Question: I am using Elastic Mapreduce infrastructure on Amazon AWS. A jowflow got terminated automatically. Last state change reason according Amazon Console is : "All slaves in the job flow were terminated".
Create jobflow command :
'''
elastic-mapreduce --create --name MyCluster --alive --instance-group master --instance-type m1.xlarge --instance-count 1 --bid-price 2.0 --instance-group core --instance-type m1.xlarge --instance-count 10 --bid-price 2.0 --hive-interactive --enable-debugging
'''
Details about jobflow :

'''
Total MapReduce jobs = 2
Launching Job 1 out of 2
Number of reduce tasks not specified. Estimated from input data size: 1
In order to change the average load for a reducer (in bytes):
set hive.exec.reducers.bytes.per.reducer=<number>
In order to limit the maximum number of reducers:
set hive.exec.reducers.max=<number>
In order to set a constant number of reducers:
set mapred.reduce.tasks=<number>
Starting Job = job_201310231204_0099, Tracking URL = http://ip-10-197-16-105.us-west-1.compute.internal:9100/jobdetails.jsp?jobid=job_201310231204_0099
Kill Command = /home/hadoop/bin/hadoop job -Dmapred.job.tracker=10.197.16.105:9001 -kill job_201310231204_0099
2013-10-23 14:11:38,618 Stage-1 map = 0%, reduce = 0%
2013-10-23 14:11:48,741 Stage-1 map = 100%, reduce = 0%
'''
As you can see above in logs, no error is thrown as such.
I think that this happened because of sudden increase in price od spot instances. More details in my answer below.
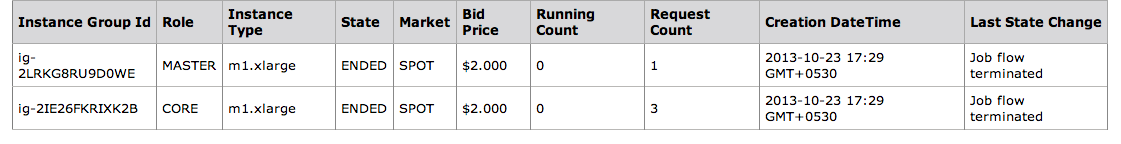
Answer: Here I am answering my own question.
I think that this happened because of sudden increase in price of spot instances. My bid price was $2 per instance per hour for a m1.xlarge instance.

You can notice the blue jumps in pricing. My bid was $2 and the actual price jumped to $11. Hence my cluster was killed automatically.